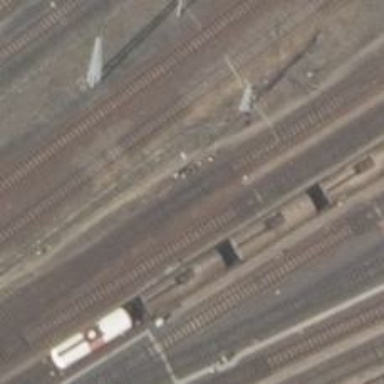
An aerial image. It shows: Railway switch.